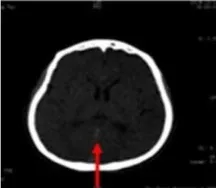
Computed tomography images obtained following hospitalization show high-density signals in the great cerebral vein (arrow in A), sagittal sinus (arrow in B.
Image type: radiology (ct)